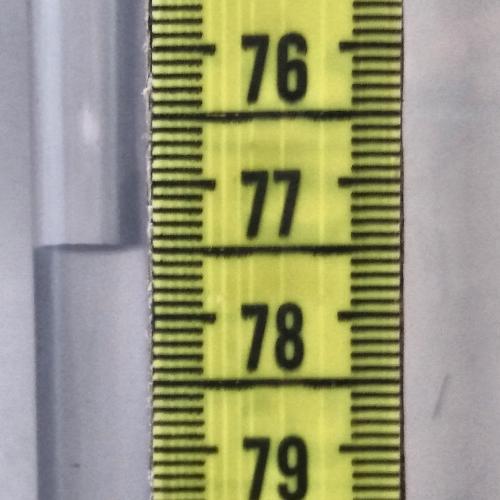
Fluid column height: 77.5 cm